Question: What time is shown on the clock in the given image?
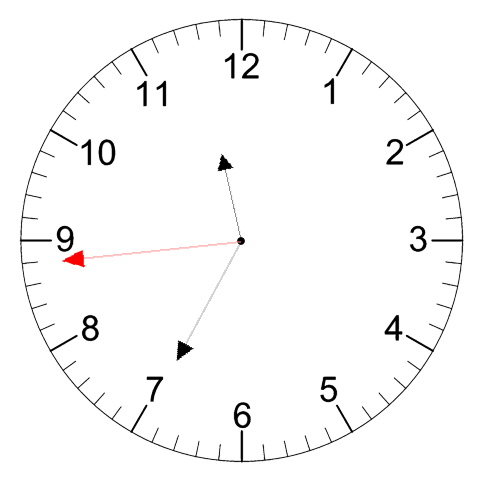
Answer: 11:34:44